The plot is a Hilbert-envelope spectrum of a rotating bearing's acceleration signal, annotated with the bearing's characteristic defect frequencies. What is the most likely bearing condition (normal, inner_race, outer_race, ball)?
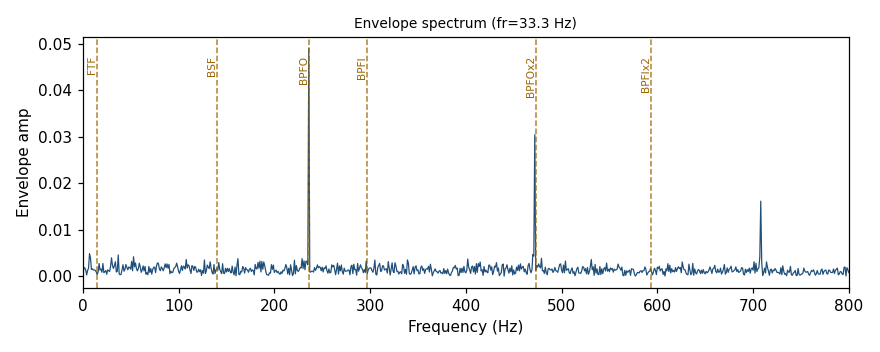
Answer: outer_race